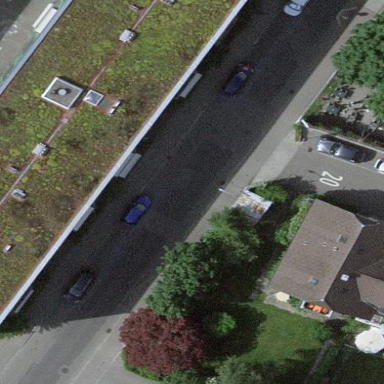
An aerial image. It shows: Block of apartments with flat grey roof.